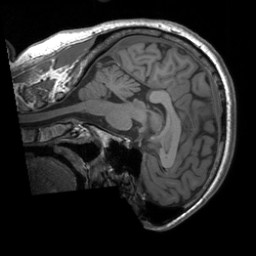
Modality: T1w
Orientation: sagittal
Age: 27
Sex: male
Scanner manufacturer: siemens
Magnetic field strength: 3 T
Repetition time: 1.9 s
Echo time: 0.00252 s